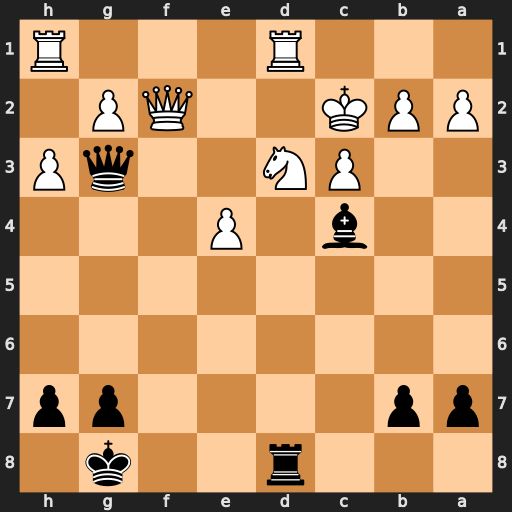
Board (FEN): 3r2k1/pp4pp/8/8/2b1P3/2PN2qP/PPK2QP1/3R3R
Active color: b
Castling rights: -
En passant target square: -
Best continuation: Bxd3+ Kb3 Qxf2